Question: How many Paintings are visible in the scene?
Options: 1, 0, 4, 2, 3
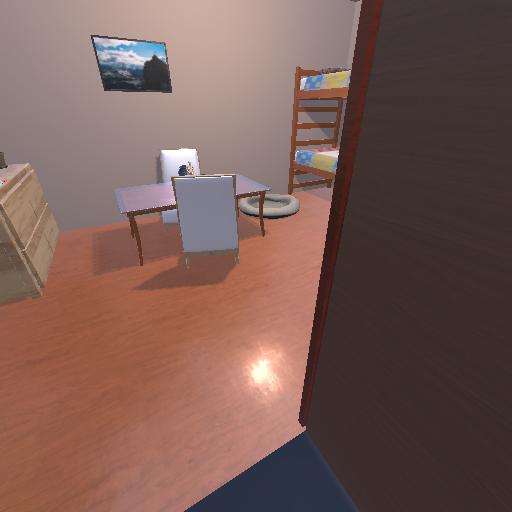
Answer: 1